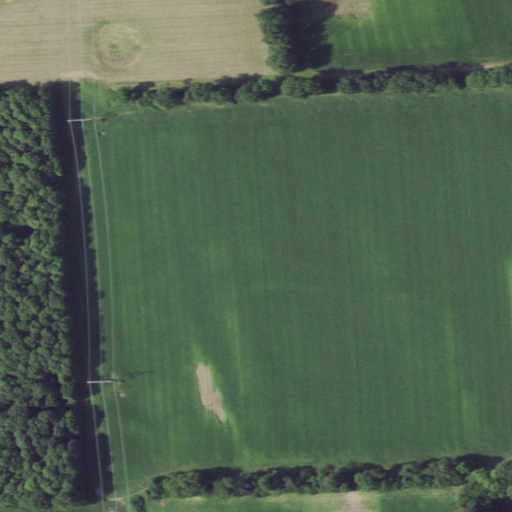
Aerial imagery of mountain in New York named Quack Hill containing cultivated crops and deciduous forest